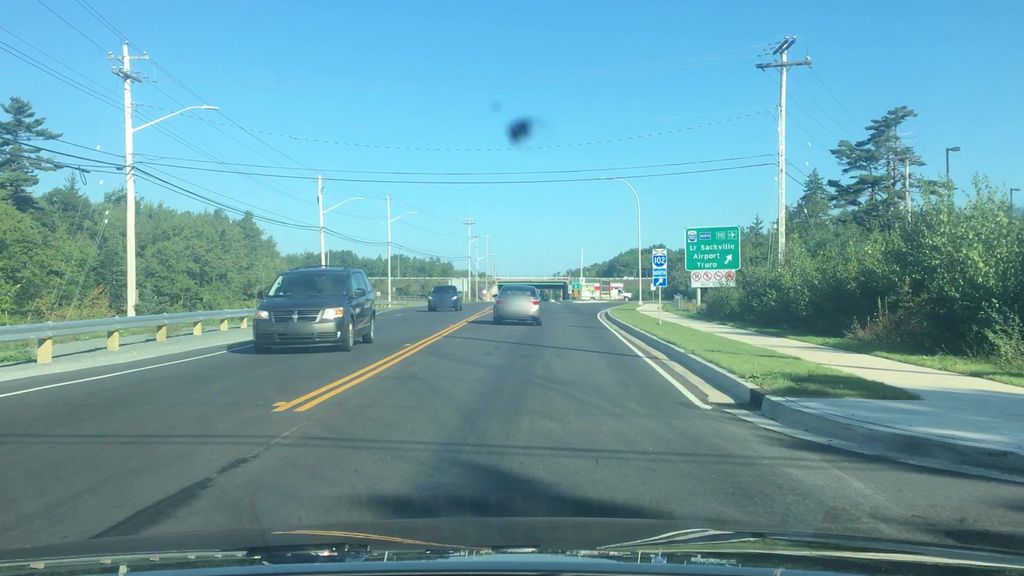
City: halifax